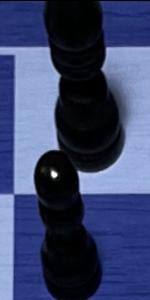
Label: Pawn_Black